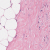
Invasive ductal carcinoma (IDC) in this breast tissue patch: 0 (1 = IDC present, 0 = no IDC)